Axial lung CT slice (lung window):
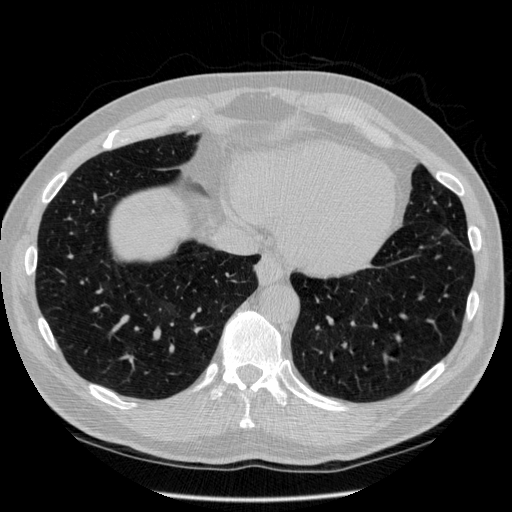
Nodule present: no